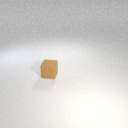
small brown rubber cube